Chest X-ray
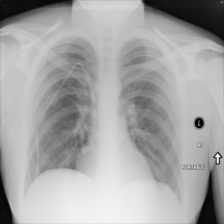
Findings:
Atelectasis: negative
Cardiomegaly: negative
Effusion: negative
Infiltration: negative
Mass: negative
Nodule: negative
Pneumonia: negative
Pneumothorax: negative
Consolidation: negative
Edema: negative
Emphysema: negative
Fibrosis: negative
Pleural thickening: negative
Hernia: negative